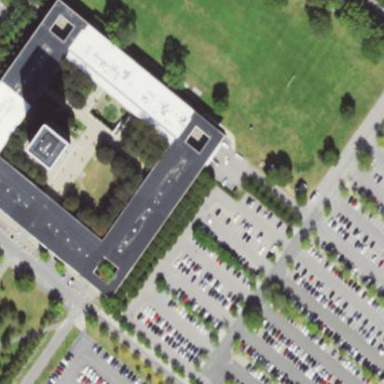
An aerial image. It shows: Parking area.